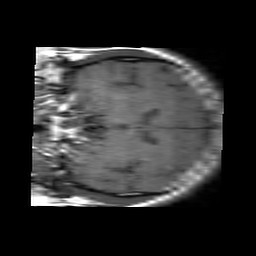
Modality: T1w
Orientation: coronal
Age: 51
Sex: male
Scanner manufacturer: philips
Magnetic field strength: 3 T
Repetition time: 0.5331 s
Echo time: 0.01 s